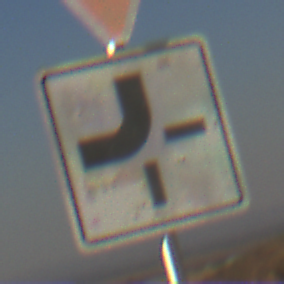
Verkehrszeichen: VerlaufVorfahrtsstrasse2
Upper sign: VorfahrtGewaehren
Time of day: MorningAfternoon
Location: Outdoor (Nature)
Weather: Clear
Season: NotSpecified
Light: Natural